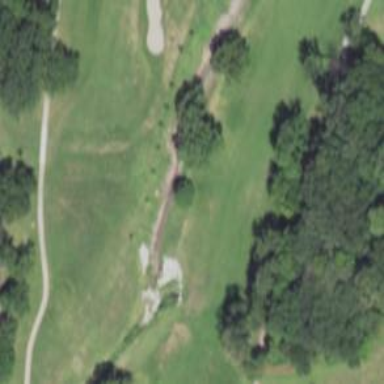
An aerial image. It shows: View of golf hole.